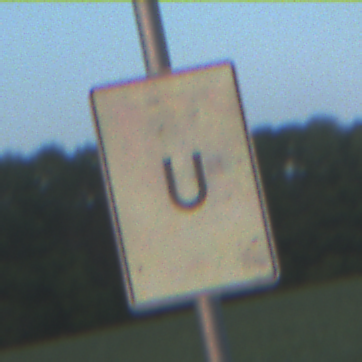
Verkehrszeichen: AnkuendigungOderFortsetzungUmleitungOhnePfeilsymbol
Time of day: SunriseSunset
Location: Outdoor (Nature)
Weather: PartlyCloudy
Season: NotSpecified
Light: Natural